Field crop: maize
Growth stage: 1
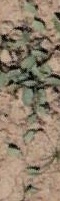
Species: convolvulus